Question: I have to sort a table and looking for right plugin. Some of the columns have dates and some have currency signs($) as shown below. Are there any JQuery plugins available for sorting this kind of data.

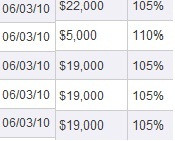
Answer: There an excellent/cleverly named plugin for this called "tablesorter" :), check it out here: <URL>